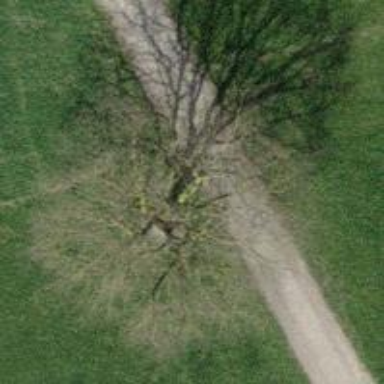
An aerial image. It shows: Beautiful tree in nature.